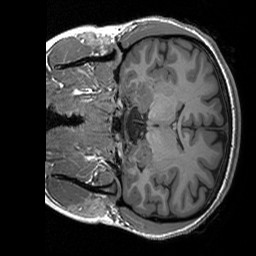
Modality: T1w
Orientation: coronal
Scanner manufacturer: siemens
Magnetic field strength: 3 T
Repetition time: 1.76 s
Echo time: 0.0022 s